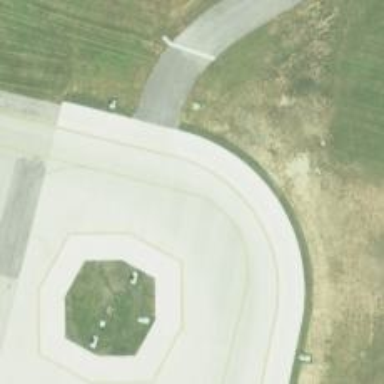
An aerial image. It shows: Taxiway at the airport with asphalt surface.